Question: I am trying to pass some dictionaries from a view to a javascript in my template.
The data in 'view.py' looks like:
'''
node_result = [{'y': 0.40750126710593004, 'x': 1}, {'y': 1.0, 'x': 0}, {'y': 0.10288900152052712, 'x': 0}]
edge_result = [{'source': {'y': 0.40750126710593004, 'x': 1}, 'target': {'y': 0.40750126710593004, 'x': 1}}]
'''
In my template , I retrieve it this way:
'''
var nodes = {{node_result}};
var links = {{edge_result}};
'''
BUT, When I inspected the javascript using my browser I got this error:

Clearly, there is a problem with the apostrophes, so how can I transfer dictionary?
Note: This works when I copy+paste dictionaries directly in javascript
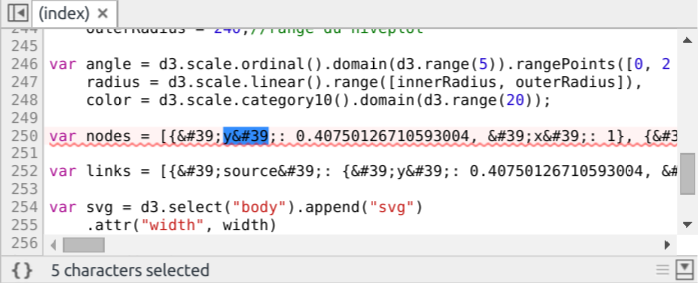
Answer: You need to first convert the dictionaries to JSON:
'''
json.dumps(node_result))
'''
and then in your template you should turn off the auto escape:
'''
{% autoescape off %}
var nodes = {{node_result}};
var links = {{edge_result}};
{% endautoescape %}
'''
You can also do :
'''
var nodes = {{ node_result|safe }};
var links = {{ edge_result|safe }};
'''
Documentation <URL>